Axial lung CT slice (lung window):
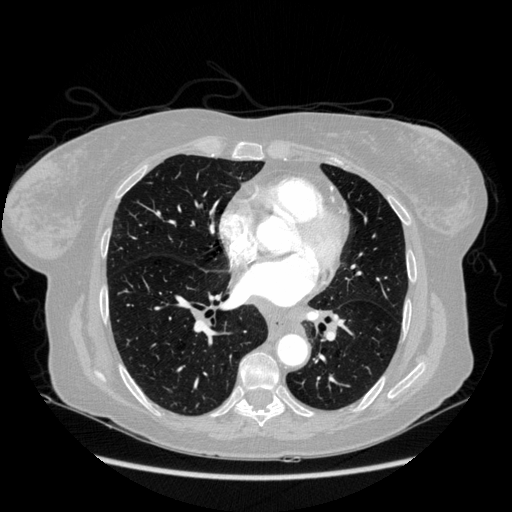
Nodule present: no